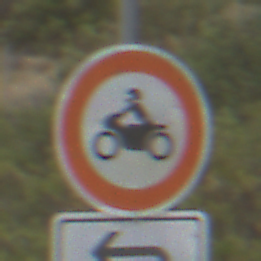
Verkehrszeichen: VerbotKraftraeder
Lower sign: RichtungsangabeDurchPfeile2
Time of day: Midday
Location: Outdoor (Nature)
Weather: Overcast
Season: NotSpecified
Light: Natural